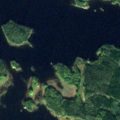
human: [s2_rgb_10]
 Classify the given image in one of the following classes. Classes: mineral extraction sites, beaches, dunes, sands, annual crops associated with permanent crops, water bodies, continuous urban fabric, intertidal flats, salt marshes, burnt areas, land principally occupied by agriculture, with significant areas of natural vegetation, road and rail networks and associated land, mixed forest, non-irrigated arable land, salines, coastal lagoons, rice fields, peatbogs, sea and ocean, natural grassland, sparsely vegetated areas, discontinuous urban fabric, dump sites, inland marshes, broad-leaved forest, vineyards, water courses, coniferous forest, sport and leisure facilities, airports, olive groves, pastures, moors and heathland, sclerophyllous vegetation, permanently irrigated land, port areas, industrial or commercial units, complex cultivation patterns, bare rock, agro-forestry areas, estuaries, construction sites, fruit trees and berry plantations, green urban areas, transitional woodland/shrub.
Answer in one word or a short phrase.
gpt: broad-leaved forest, mixed forest, water bodies